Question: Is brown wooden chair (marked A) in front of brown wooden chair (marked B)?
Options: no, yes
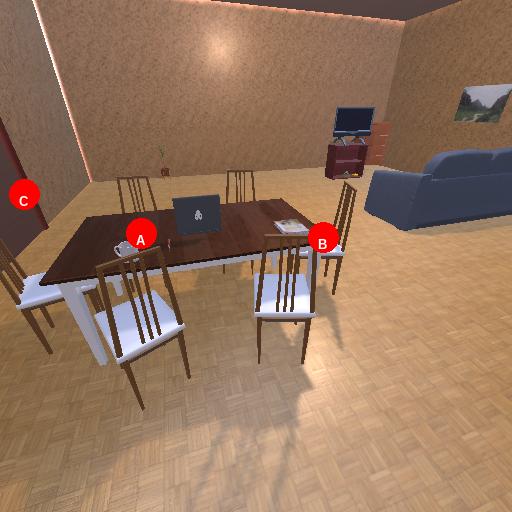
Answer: no